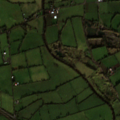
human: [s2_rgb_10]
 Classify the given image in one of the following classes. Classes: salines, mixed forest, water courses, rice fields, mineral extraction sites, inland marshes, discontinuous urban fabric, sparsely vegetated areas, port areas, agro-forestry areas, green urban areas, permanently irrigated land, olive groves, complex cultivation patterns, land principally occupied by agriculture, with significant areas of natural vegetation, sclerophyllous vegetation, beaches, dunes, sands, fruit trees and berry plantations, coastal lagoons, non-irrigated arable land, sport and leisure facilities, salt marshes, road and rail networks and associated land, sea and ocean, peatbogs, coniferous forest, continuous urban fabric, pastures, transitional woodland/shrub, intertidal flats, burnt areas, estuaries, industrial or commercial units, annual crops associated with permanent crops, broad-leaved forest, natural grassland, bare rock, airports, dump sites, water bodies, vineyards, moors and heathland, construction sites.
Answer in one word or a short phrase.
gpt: pastures